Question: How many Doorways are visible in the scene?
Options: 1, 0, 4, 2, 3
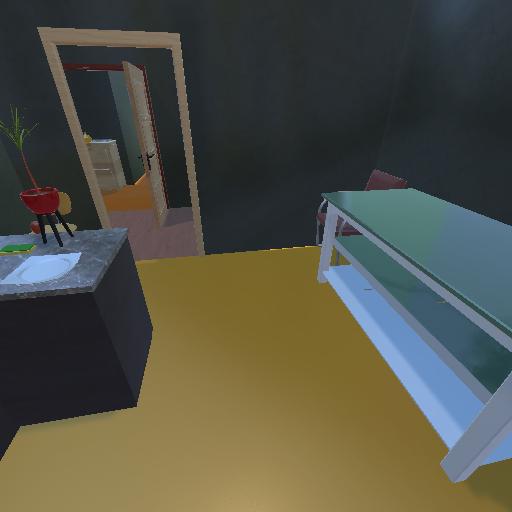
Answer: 1